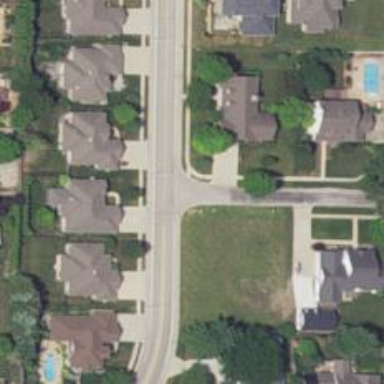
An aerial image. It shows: Residential road with asphalt surface. There is sidewalk on the left side.